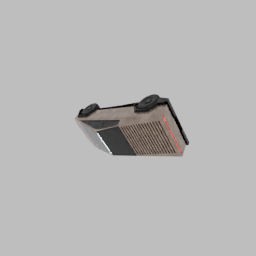
Label: mechanical